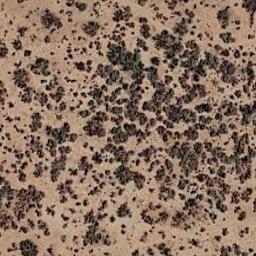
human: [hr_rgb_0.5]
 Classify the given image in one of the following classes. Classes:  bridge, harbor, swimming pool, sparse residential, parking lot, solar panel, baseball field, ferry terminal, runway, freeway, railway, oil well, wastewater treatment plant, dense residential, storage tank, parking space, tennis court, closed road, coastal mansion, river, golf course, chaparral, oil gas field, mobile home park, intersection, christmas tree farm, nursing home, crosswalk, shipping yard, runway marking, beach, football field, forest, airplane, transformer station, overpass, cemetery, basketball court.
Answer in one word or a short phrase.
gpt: chaparral